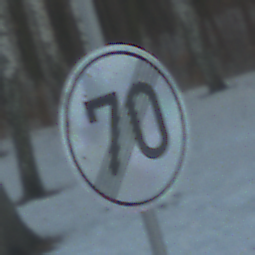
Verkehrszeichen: EndeGeschwindigkeit70
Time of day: SunriseSunset
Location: Outdoor (Nature)
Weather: Clear
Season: Winter
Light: Natural